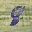
Label: 8